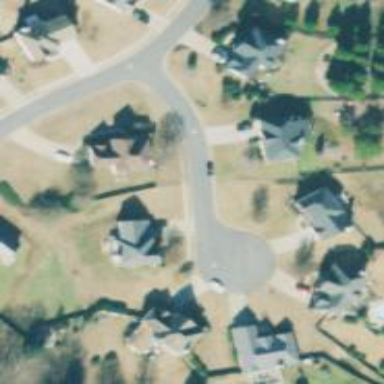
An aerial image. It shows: Residential road.